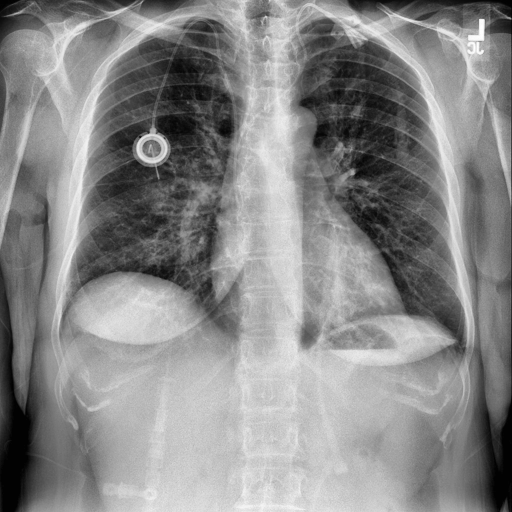
Finding: NORMAL